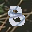
Label: 8